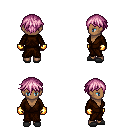
a pixel art fantasy rpg character, female body template, human, dark skin, brown robe, white pants, pink short bangs hairstyle, gold gloves, gray slippers, four views (front, back, left, right), 2x2 character sprite sheet, small pixel art, hard edges, no anti-aliasing